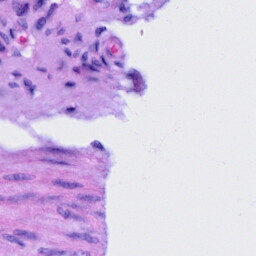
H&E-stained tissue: Cervix